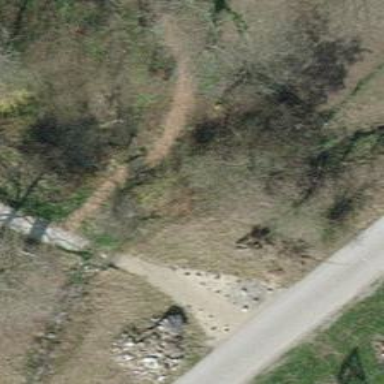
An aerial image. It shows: Culvert tunnel.